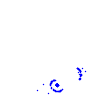
Particle: proton